Question: I'm having trouble with a cross-sheet reference within the same file.
On the second tab named "Disclosures & Identification," there is a set of merged cells at D5:G5 which hold text.
On the first tab, there is a reference to that cell. The formula being used is
'"='Disclosures & Identification'!D5'. Instead of copying the text from the second tab's field, the formula just appears in the cell.
I have tried renaming the tab (in case the & was the problem); I have tried using the entire set of merged cells in the reference (d5:g5); I have saved the file under a new name and updated to Office 2007 format (old version was 2003, but that should have worked anyway); and I have done what I consider an appropriate amount of searching for the answer (with no luck). Does anyone have an idea as to why this might not be working?

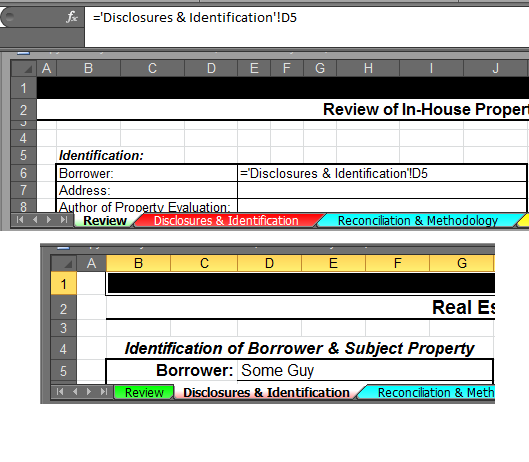
Answer: There are 2 possible things:
1. Make sure the format of the cell is not 'Text'. If it is, change to something else, such as 'General' and then double click in the formula bar and press enter.
2. Make sure that 'Show Formulas' is OFF. You can find the option under the tab 'Formulas'. Otherwise, you can use Ctrl+'